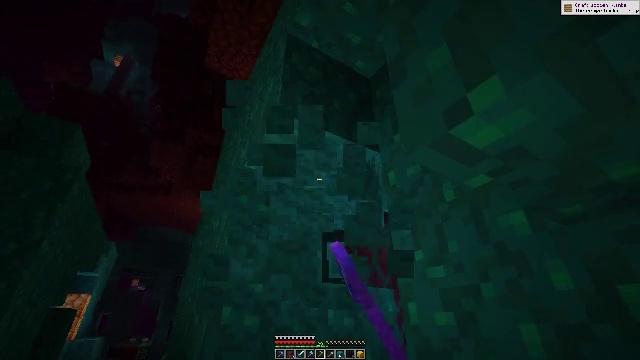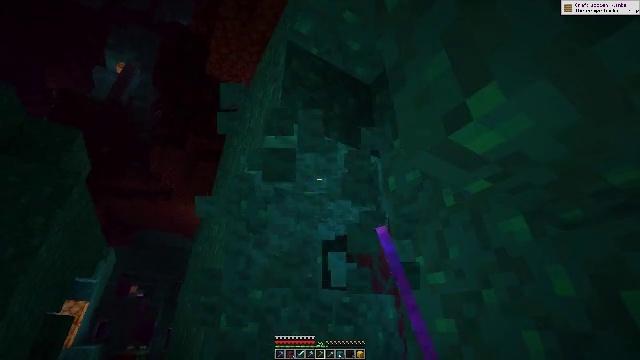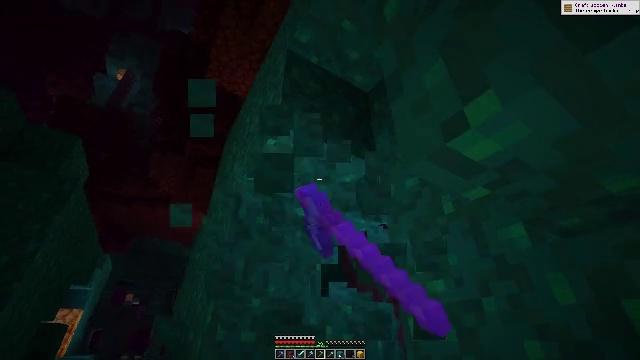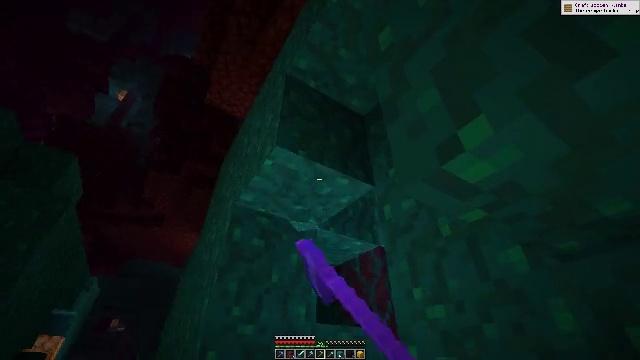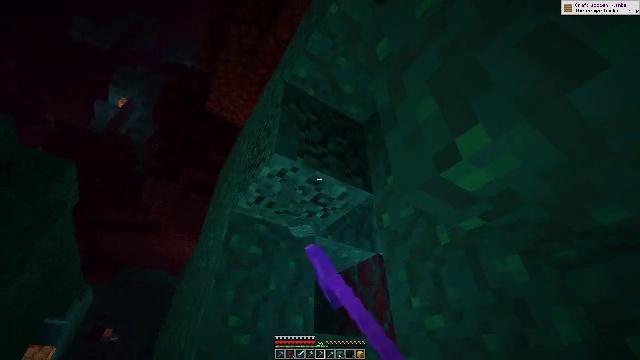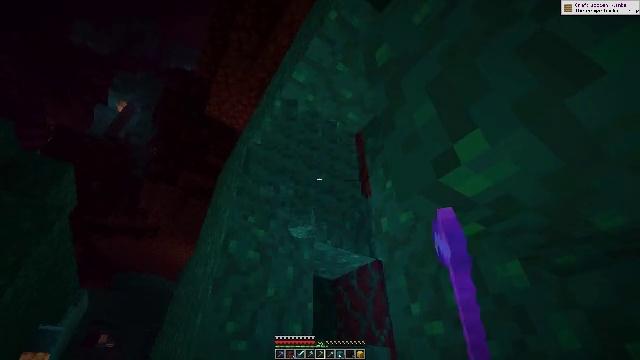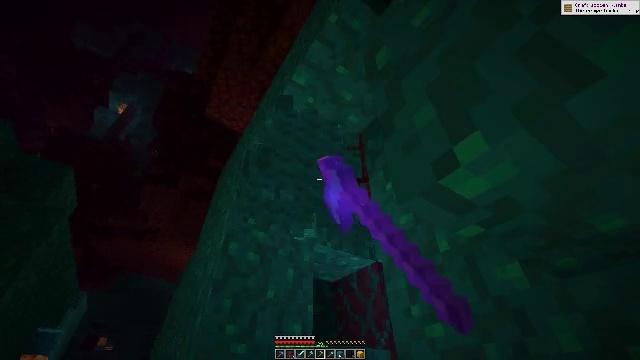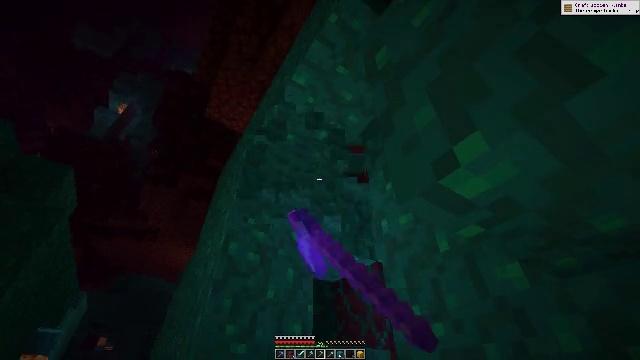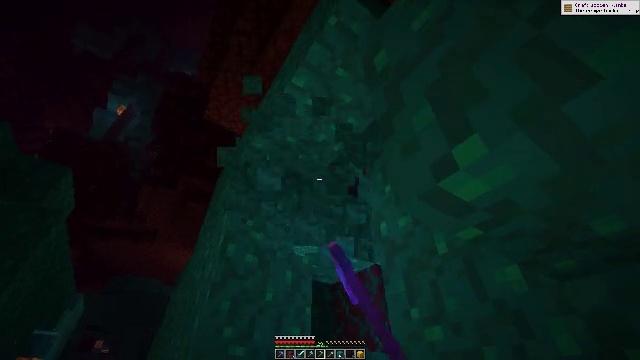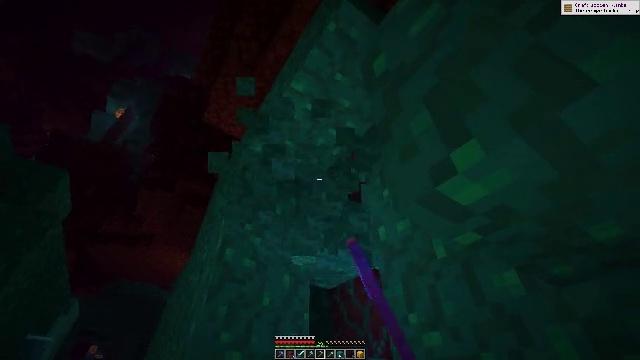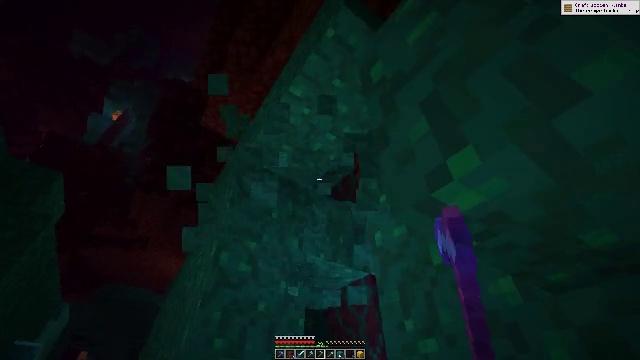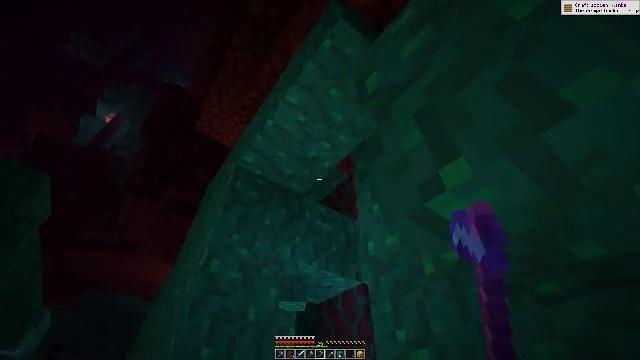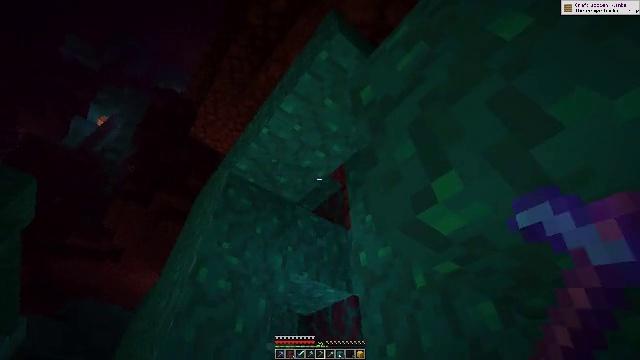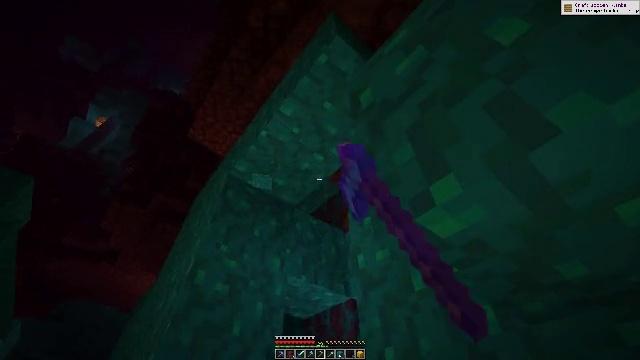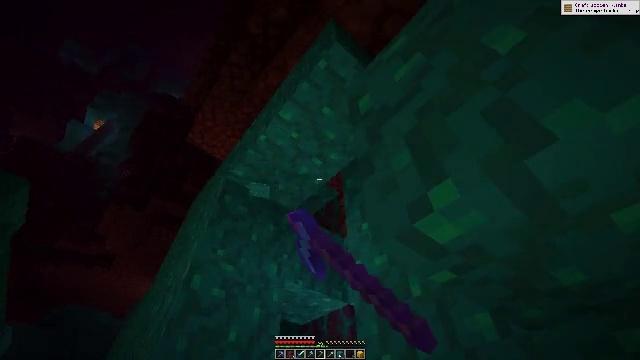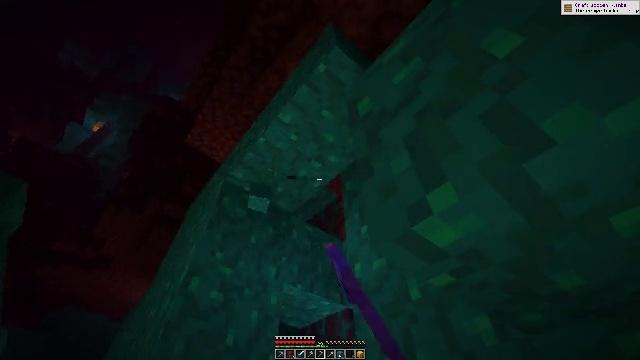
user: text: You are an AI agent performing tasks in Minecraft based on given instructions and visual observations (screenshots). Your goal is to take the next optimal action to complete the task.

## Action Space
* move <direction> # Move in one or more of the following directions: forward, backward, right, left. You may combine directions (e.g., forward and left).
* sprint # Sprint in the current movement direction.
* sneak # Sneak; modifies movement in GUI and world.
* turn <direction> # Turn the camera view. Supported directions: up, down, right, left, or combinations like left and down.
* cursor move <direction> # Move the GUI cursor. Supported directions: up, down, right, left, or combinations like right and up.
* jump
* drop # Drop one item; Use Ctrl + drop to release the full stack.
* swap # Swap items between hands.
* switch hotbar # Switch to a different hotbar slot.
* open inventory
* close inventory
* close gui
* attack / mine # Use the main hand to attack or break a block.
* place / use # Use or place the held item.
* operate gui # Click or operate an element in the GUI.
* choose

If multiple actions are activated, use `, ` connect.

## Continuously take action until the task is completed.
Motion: motion action
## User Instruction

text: Gather warped wart block from the Nether.
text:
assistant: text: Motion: turn up, attack / mine
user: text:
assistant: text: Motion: turn up, attack / mine
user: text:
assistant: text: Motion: turn up, attack / mine
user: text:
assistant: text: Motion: turn up, attack / mine
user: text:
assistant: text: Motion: turn up, attack / mine
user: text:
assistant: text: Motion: attack / mine
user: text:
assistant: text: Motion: attack / mine
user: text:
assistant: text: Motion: attack / mine
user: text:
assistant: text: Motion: attack / mine
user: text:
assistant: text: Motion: turn up, attack / mine
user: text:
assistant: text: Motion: turn right and up, attack / mine
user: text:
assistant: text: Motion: turn right and up, attack / mine
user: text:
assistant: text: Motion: attack / mine
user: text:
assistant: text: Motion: turn up, attack / mine
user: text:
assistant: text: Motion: attack / mine
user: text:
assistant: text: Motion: turn up, attack / mine
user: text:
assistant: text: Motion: turn right and up, attack / mine
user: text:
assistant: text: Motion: turn up, attack / mine
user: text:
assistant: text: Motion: turn up, attack / mine
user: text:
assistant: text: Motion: attack / mine
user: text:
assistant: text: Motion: turn right and up, attack / mine
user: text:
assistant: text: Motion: attack / mine
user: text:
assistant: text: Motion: attack / mine
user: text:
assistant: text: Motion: attack / mine
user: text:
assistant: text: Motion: attack / mine
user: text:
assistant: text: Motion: turn right and up, attack / mine
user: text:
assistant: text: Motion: attack / mine
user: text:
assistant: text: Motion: attack / mine
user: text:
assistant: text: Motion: attack / mine
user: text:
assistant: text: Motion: turn right and up, attack / mine